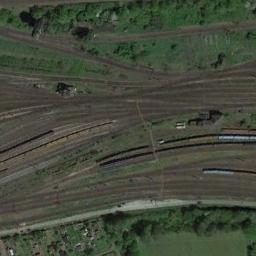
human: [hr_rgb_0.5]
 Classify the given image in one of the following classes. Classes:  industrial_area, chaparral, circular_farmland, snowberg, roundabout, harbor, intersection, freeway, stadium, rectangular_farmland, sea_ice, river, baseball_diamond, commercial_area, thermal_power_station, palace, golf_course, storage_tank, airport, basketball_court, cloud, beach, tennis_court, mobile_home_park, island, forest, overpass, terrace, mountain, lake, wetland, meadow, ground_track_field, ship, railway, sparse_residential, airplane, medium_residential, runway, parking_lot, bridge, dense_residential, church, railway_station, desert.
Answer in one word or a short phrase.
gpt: railway